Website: slack
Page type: billing-address
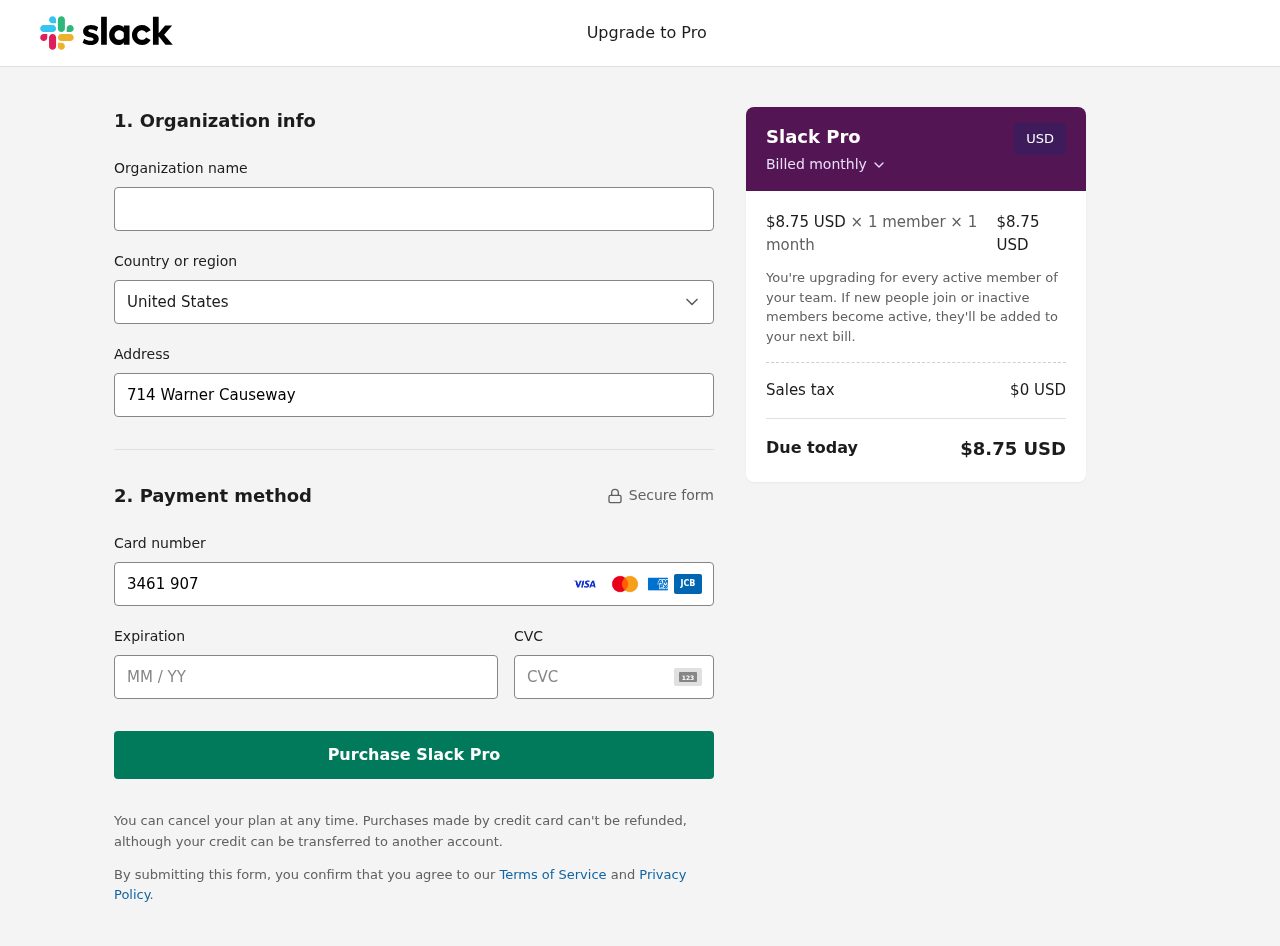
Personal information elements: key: PII_CARD_CVV
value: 5838
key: PII_CARD_EXPIRY
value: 05/30
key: PII_CARD_NUMBER
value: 3461 9073 7128 407
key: PII_COUNTRY
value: United States
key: PII_STREET
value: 714 Warner Causeway
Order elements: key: ORDER_PRICE_PER_MEMBER
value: $8.75 USD
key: ORDER_MEMBER_COUNT
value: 1
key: ORDER_MONTH_COUNT
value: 1
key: ORDER_SUBTOTAL
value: $8.75 USD
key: ORDER_TAX
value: $0
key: ORDER_TOTAL
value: $8.75 USD